Chest X-ray:
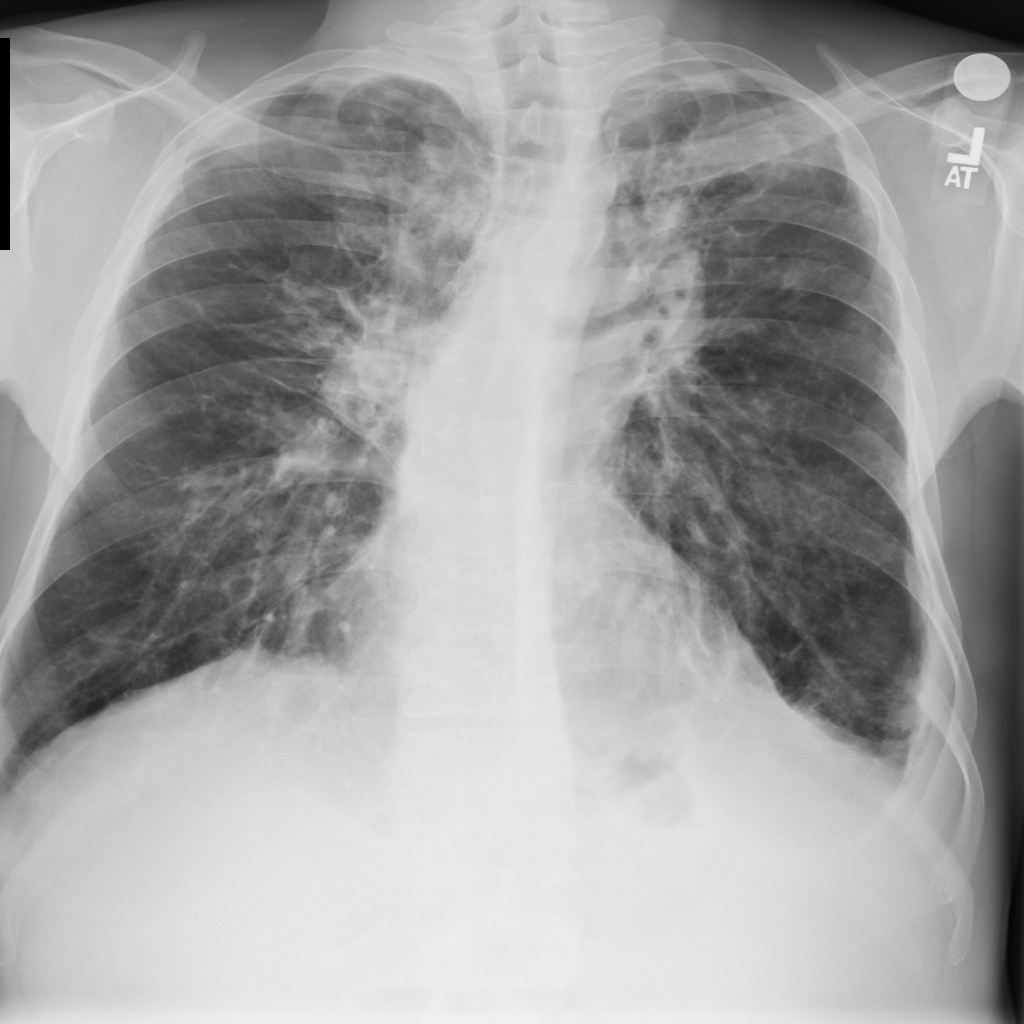
Findings: Consolidation, Effusion, Fibrosis, Emphysema
No abnormal finding: no